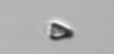
Label: Pyramimonas